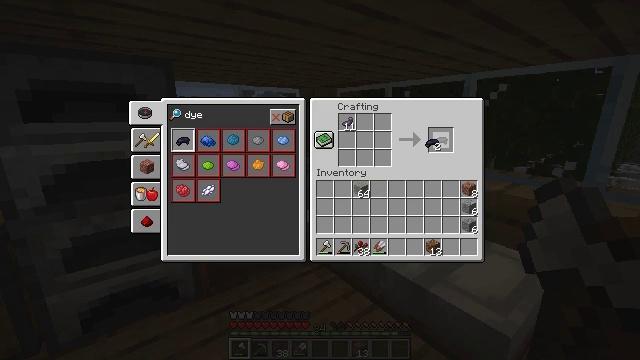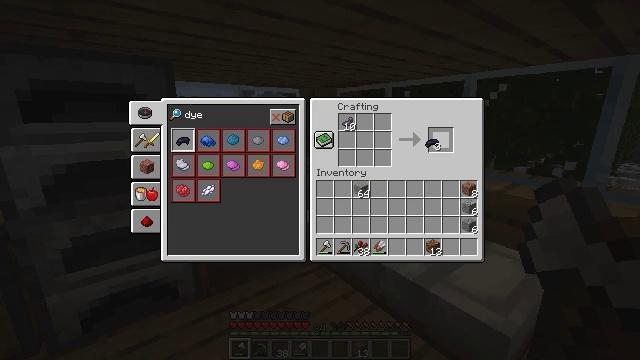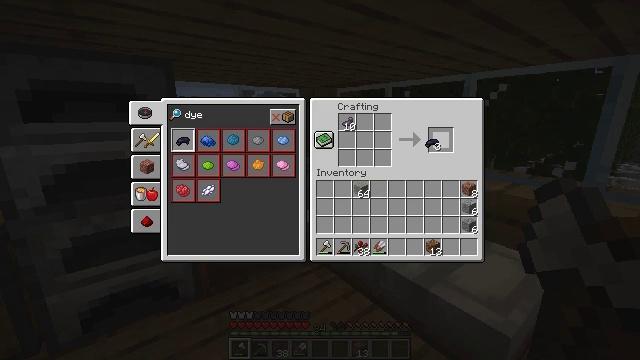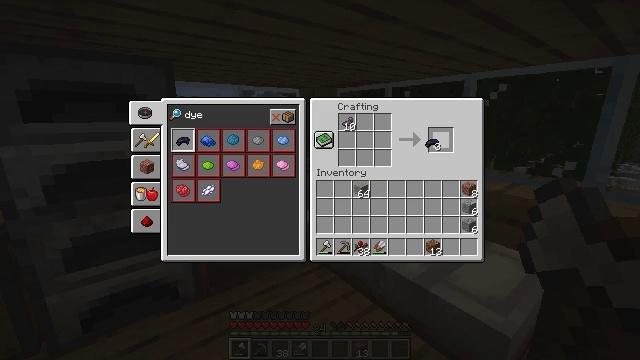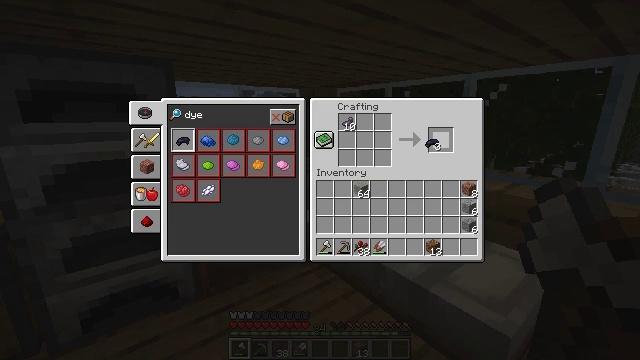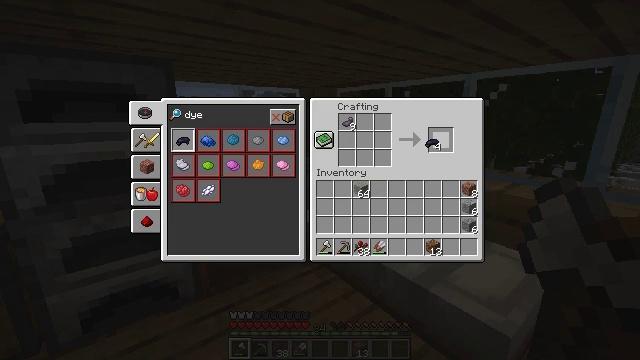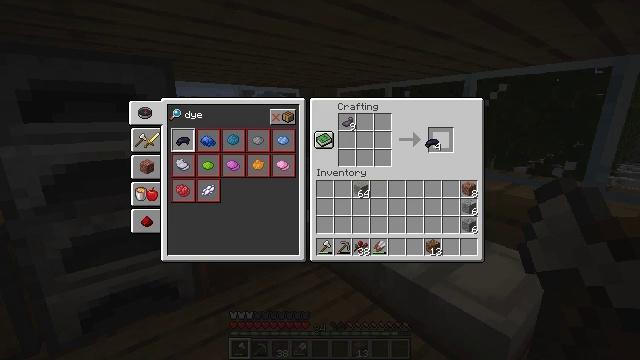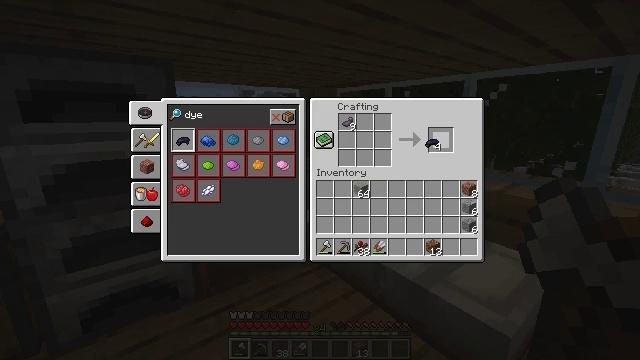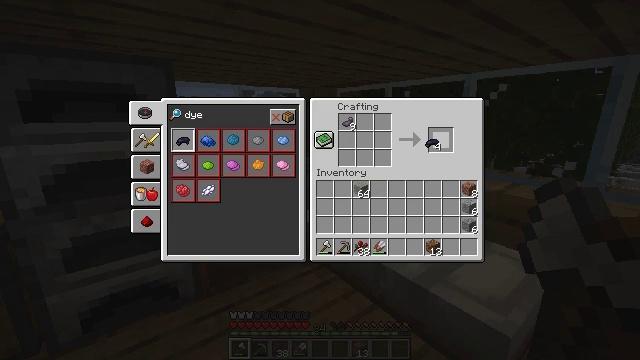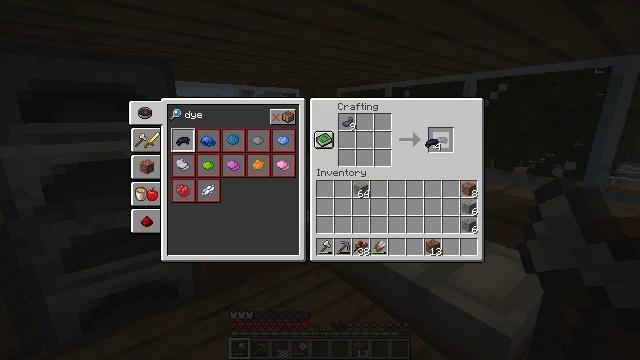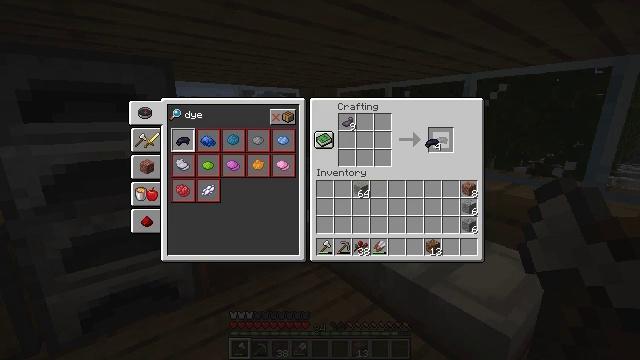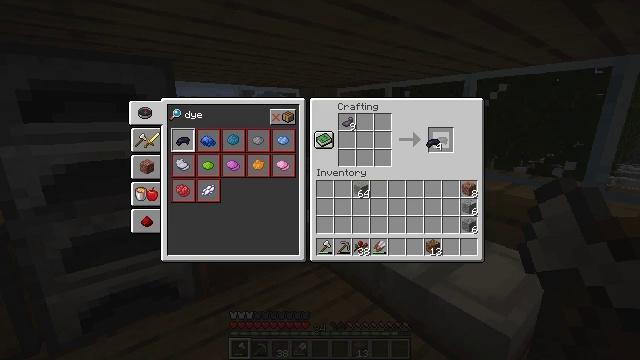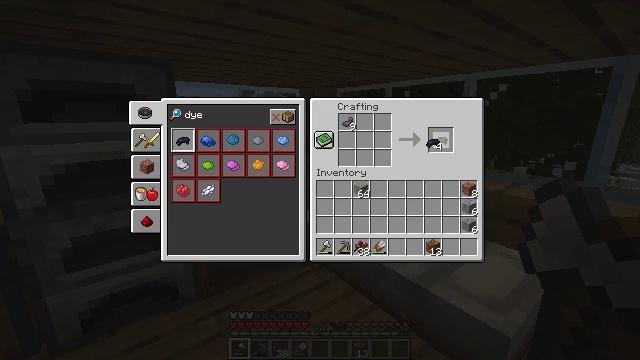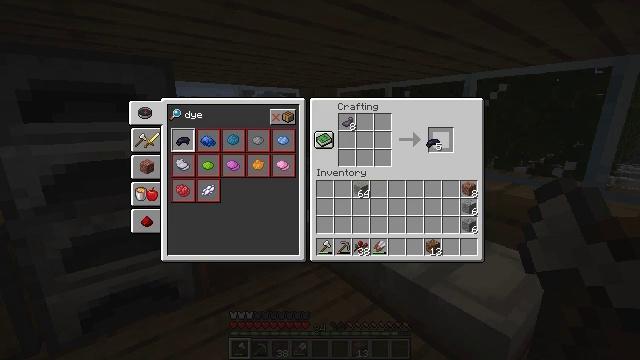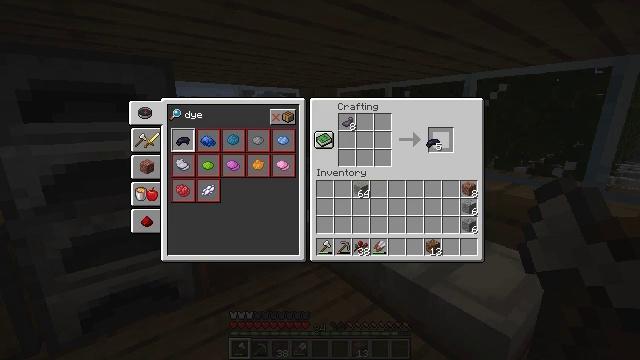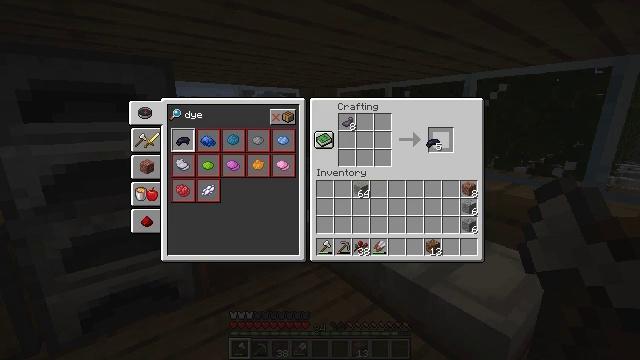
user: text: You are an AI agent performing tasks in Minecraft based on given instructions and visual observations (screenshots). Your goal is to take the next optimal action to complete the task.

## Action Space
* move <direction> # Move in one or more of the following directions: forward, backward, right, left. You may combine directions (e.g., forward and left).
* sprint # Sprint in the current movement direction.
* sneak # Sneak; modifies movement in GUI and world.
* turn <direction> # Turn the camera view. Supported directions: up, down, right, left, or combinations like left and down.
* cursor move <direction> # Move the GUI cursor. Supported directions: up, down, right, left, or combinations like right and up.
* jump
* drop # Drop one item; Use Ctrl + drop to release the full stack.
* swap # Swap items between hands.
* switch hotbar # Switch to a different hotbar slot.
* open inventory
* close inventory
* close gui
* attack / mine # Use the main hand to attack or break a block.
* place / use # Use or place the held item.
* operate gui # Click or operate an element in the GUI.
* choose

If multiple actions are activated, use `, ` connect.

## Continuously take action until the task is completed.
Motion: motion action
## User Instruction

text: Make black dye with the crafting interface.
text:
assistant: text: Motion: no_op
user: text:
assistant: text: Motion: operate gui
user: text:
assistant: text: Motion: operate gui
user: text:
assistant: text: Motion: operate gui
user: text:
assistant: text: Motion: no_op
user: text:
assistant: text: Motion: operate gui
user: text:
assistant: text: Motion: operate gui
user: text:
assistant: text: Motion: operate gui
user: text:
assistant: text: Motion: operate gui
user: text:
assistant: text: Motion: operate gui
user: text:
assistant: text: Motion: operate gui
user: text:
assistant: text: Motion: operate gui
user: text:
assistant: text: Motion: no_op
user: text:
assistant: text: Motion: operate gui
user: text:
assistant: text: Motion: operate gui
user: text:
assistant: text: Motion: operate gui
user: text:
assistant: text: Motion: no_op
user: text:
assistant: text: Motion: operate gui
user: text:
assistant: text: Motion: operate gui
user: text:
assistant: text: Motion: operate gui
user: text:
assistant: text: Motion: no_op
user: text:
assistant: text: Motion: operate gui
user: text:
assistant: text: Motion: operate gui
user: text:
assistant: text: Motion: operate gui
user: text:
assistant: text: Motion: no_op
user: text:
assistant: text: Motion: no_op
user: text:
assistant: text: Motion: operate gui
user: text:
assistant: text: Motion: operate gui
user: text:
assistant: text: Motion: operate gui
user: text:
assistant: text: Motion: no_op